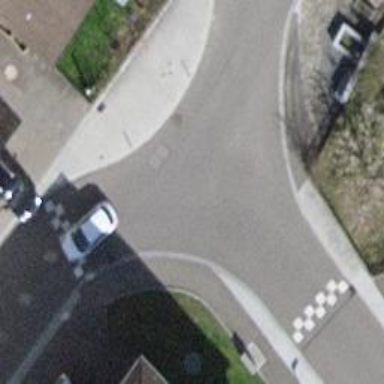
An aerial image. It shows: Table-style traffic calming feature.